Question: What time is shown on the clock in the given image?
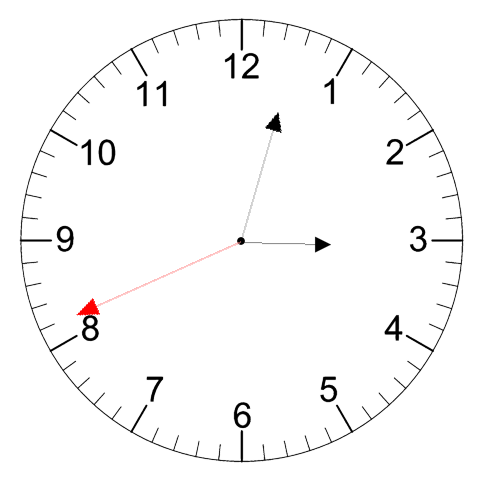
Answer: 03:02:41